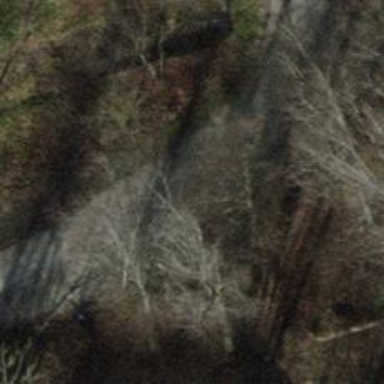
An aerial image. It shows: Set of steps on the road.